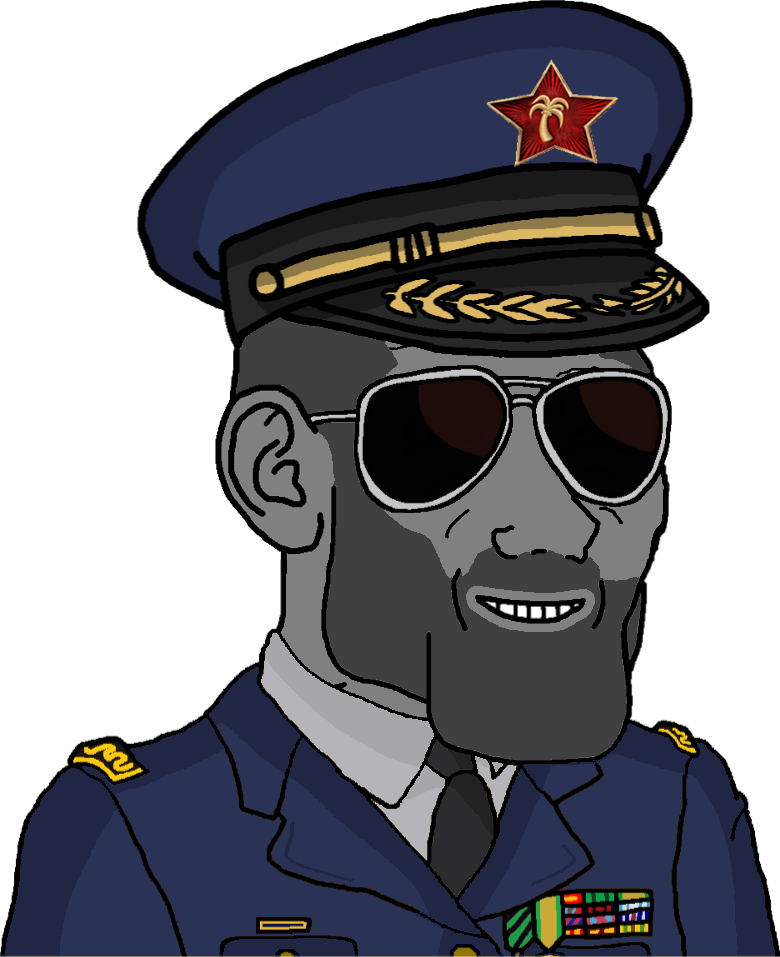
Label: 5_Grey_Chad